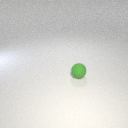
small green rubber sphere